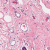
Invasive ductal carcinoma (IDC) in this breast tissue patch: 0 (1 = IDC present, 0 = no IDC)